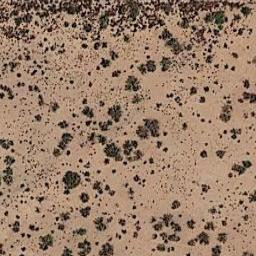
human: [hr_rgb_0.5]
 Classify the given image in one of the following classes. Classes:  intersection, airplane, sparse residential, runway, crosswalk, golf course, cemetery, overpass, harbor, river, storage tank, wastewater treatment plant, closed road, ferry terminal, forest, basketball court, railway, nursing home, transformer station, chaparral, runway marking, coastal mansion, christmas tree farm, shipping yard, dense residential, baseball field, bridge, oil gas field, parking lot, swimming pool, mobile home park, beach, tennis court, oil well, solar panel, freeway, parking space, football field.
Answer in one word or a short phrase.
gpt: chaparral